Question: I would like to connect to function world() but I get an error. Do you know what I have to do? There are my first steps with CodeIgniter - I'm doing <URL>.
Urls I've tried:
- -
Error:
> Fatal error: Class 'Controller' not found in C:\wamp\www
aukapplication\controllers\hello.php on line 5
Screenshot:

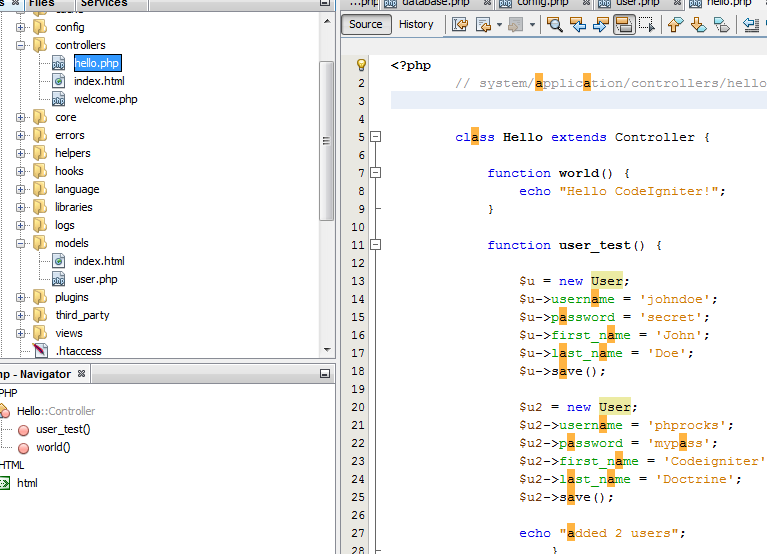
Answer: Your controller should extend CI_Controller
'''
class Hello extends CI_Controller {
public function __construct()
{
parent::__construct();
}
'''
This may be different for older versions but you shouldn't be using versions that don't extend CI_Controller anyhow.
Also, you need the parent::__construct in there